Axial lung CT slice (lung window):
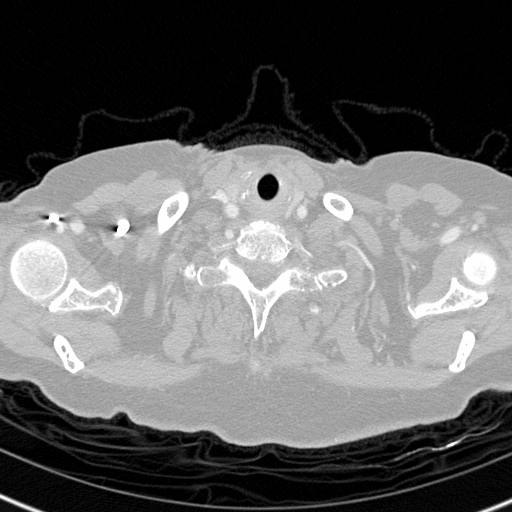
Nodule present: no